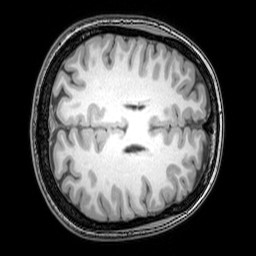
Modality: T1w
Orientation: axial
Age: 21
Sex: female
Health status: healthy
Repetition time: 0.081 s
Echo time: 0.037 s